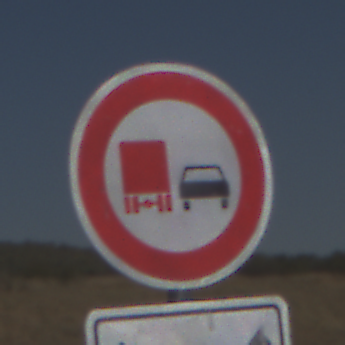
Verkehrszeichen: UeberholverbotKraftfahrzeuge
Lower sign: LaengeEinerStrecke2
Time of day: Midday
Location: Outdoor (RoadRail)
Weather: Clear
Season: Summer
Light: Natural